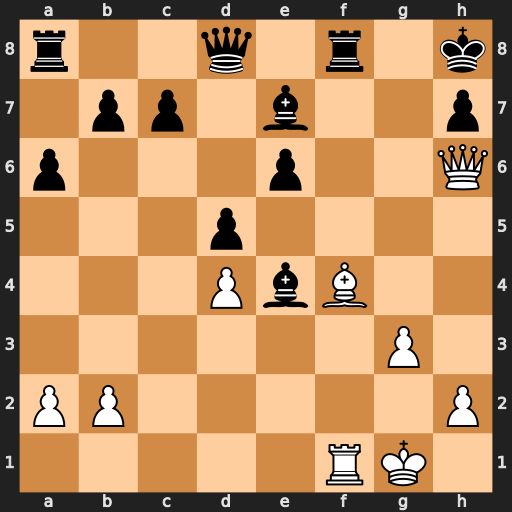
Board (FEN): r2q1r1k/1pp1b2p/p3p2Q/3p4/3PbB2/6P1/PP5P/5RK1
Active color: w
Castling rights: -
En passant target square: -
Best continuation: Be5+ Bf6 Rxf6 Qxf6 Bxf6+ Rxf6 Qxf6+